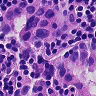
Metastatic tissue present: yes